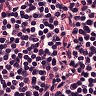
Metastatic tissue present: no